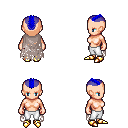
a pixel art fantasy rpg character, female body template, human, light skin, gray tattered cape, white pants, blue short mohawk hairstyle, gold boots, four views (front, back, left, right), 2x2 character sprite sheet, small pixel art, hard edges, no anti-aliasing